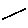
Label: line